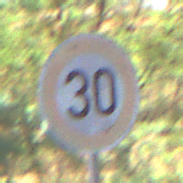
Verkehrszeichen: Geschwindigkeit30
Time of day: Midday
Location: Roofed (Underpass)
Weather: Clear
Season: NotSpecified
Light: Natural